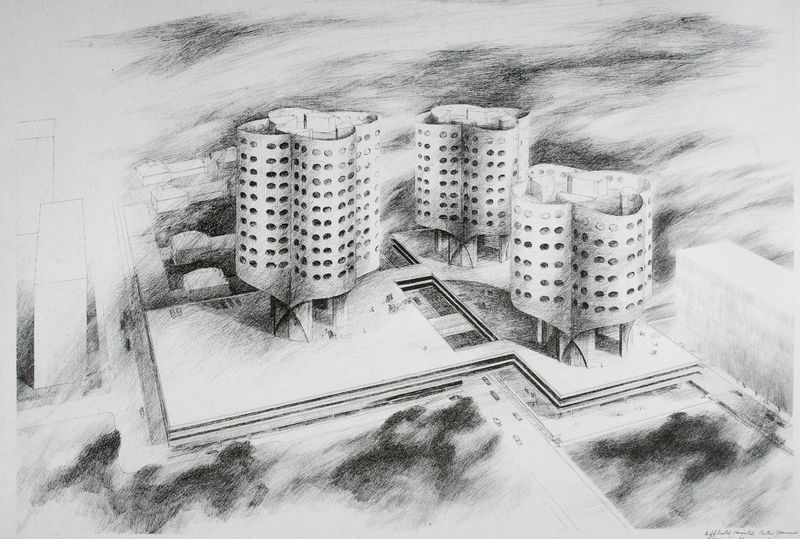
Titel: Frauenklinik und Psychiatrisches Institut des North Western-Memorial Hospitals, Gesamtansicht, Entwurfszeichnung
Künstler: Bertrand Goldberg
Standort: Chicago
Institution: North Western-Memorial-Hospital
Schlagwörter: weiß, wolken, landschaft, stadt, blumen, fenster, grau, hell, licht, schwarz, skizze, stützen, zeichnung, dach, gebäude, zylinder, architektur, sockel, ebene, häuser, drei, rund, modell, perspektive, moderne, fläche, modern, dächer, grafik, graphik, platz, türme, münchen, kohle, form, schraffur, schwarzweiß, bleistift, stelzen, entwurf, quader, konstruktion, strassen, etagen, geschosse, wohngebäude, stockwerke, träger, autos, tunnel, kleeblatt, schwrzweiß, stckwerke, utopie, piloty, ansichten, elemente, hochhaus, plattform, hochhäuser, fiktion, corbusier, motor, module, paltte, platform, chicago, aufgeständert, baukürber, bmw, chikago, ciam, viertaktmotor, wohntürme